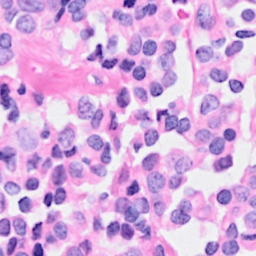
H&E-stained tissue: Breast